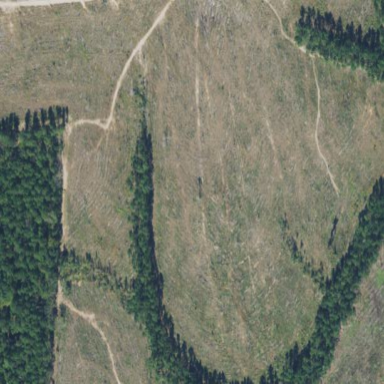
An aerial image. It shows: Evergreen needle-leaved forest.